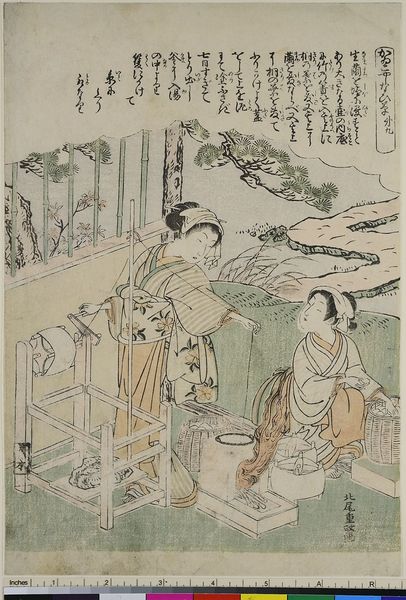
Titel: Anleitung zur Seidenraupenzucht Blatt 9
Künstler: Kitao Shigemasa
Standort: Hamburg
Institution: Museum für Kunst und Gewerbe Hamburg
Schlagwörter: baum, bäume, grün, wäsche, damen, kleider, zeichnung, haus, weg, stoff, seide, holzschnitt, japan, schrift, handarbeit, wolle, faden, japanisch, buch, asien, druckgraphik, druckgrafik, asiatisch, schmetterling, china, zeit, gewebe, raupe, feinarbeit, weben, farbholzschnitt, spinnen, spinnrad, webstuhl, werkzeuge, kokon, korea, edo, reproduktionen, druckerzeugnisse, arbeitsgeräte, händen, seidenherstellung, seidenspinner, seidenweber, enfrauen, hanbok